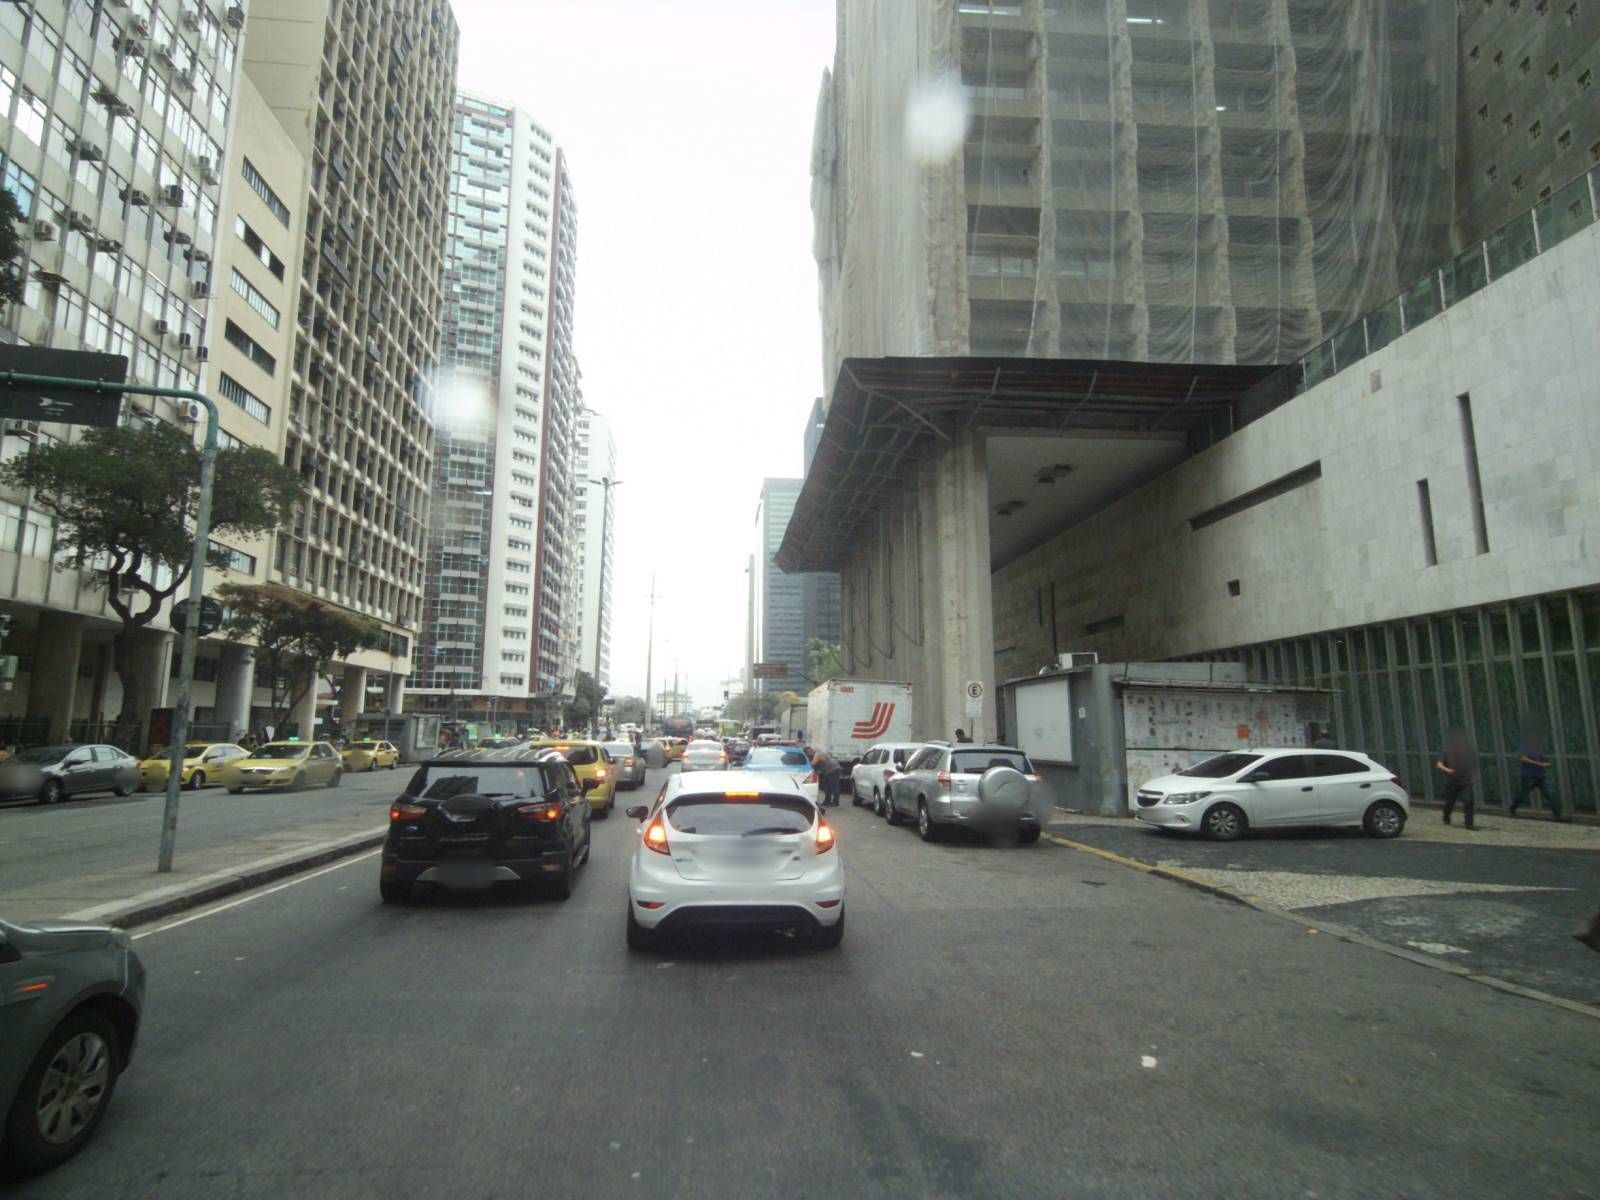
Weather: cloudy
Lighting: day
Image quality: good
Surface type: driving surface
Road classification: secondary
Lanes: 4
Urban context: suburban or peri-urban
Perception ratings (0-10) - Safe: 5.61, Lively: 7.91, Beautiful: 5.23, Boring: 1.17, Depressing: 5.95, Wealthy: 8.17